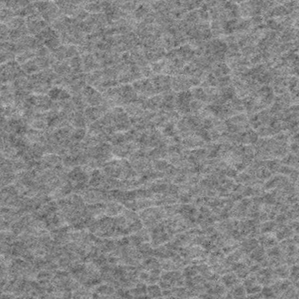
Label: frost